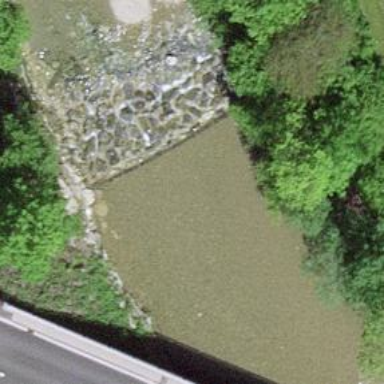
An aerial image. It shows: Weir along the waterway.